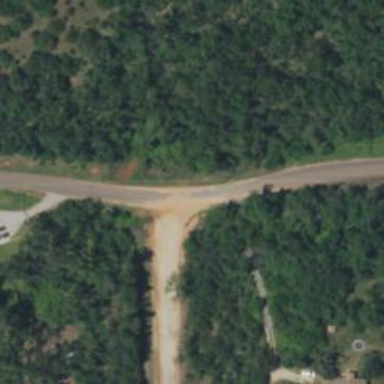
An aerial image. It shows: Unclassified road.